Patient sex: F
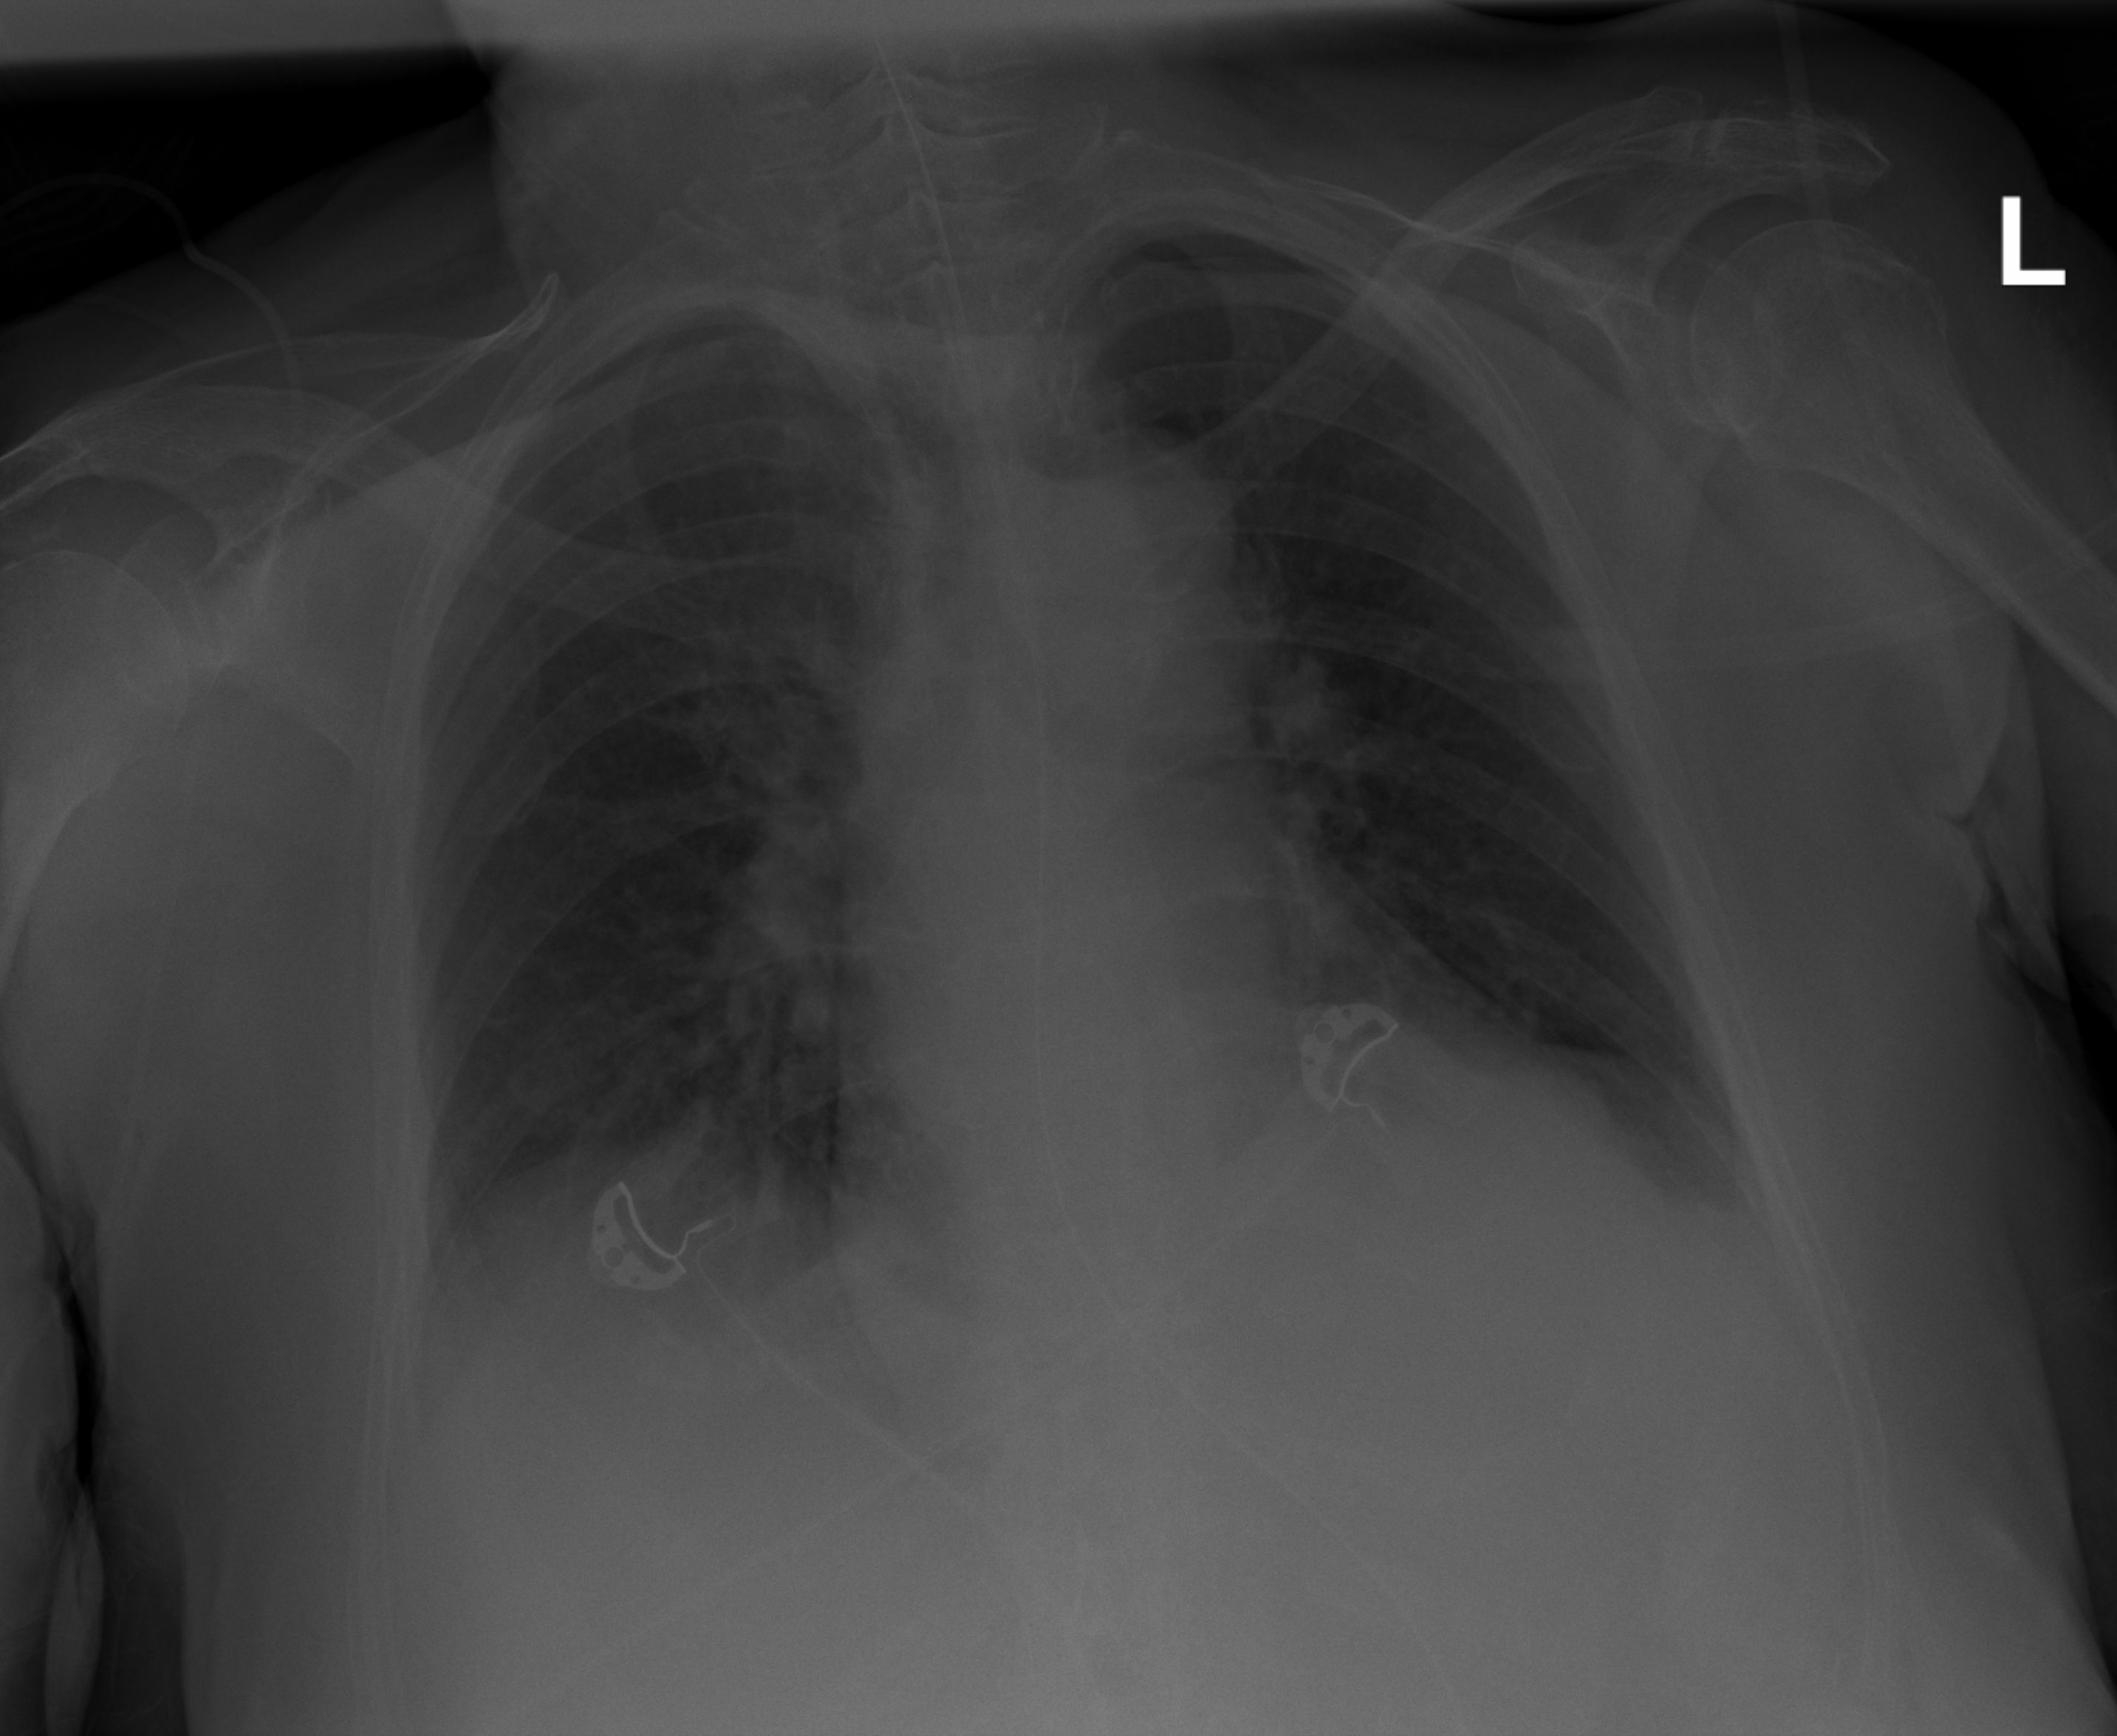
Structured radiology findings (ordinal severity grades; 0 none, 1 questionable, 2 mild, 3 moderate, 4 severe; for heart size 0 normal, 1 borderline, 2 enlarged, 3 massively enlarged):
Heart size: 1
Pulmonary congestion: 0
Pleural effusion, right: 2
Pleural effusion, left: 2
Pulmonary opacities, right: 2
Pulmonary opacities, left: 0
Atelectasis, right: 2
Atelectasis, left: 2